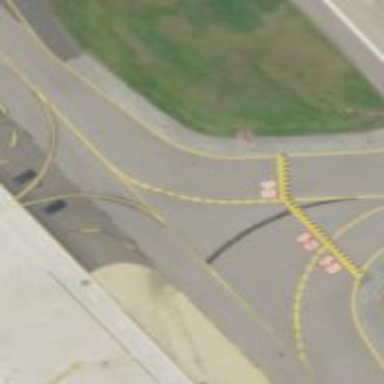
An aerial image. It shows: View of taxiway at the airport.